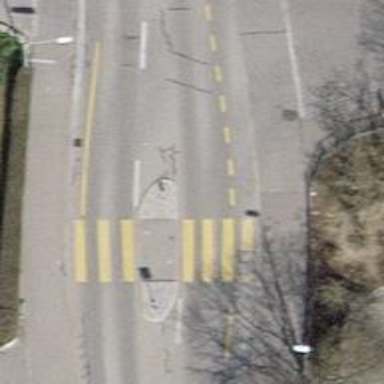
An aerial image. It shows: Marked crossing with pedestrian island.